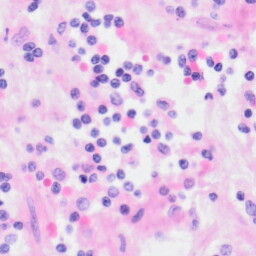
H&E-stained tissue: Kidney